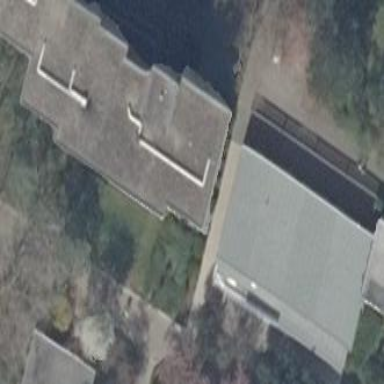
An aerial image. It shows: Flat-roofed apartment building.